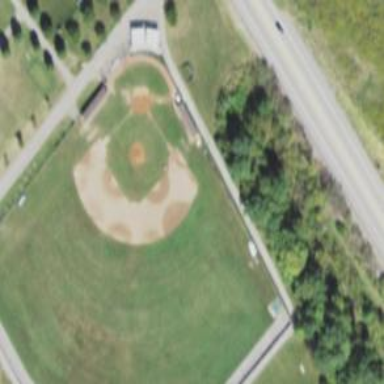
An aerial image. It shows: Baseball pitch for leisure land activities.